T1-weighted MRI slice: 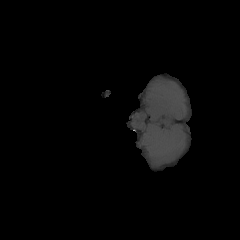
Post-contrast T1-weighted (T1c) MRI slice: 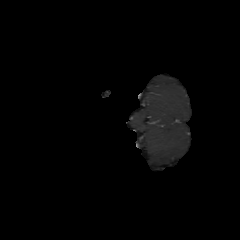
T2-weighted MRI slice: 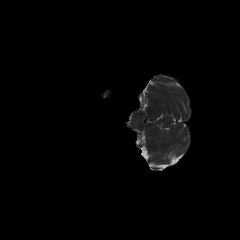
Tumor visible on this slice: no